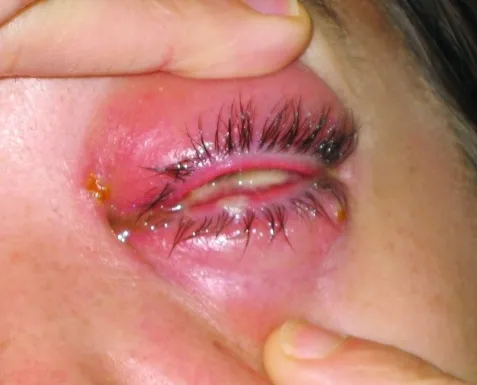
Satellite lesion on lower conjunctiva. Photographer: E. Claire Newbern.
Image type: medical_photograph (other_medical_photograph)